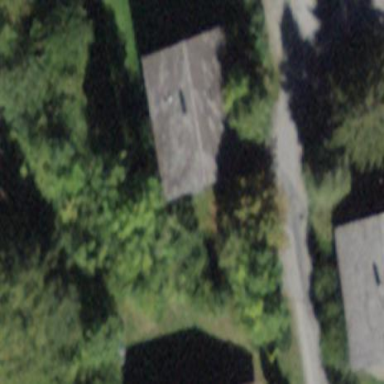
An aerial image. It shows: Simple and straightforward house.